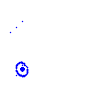
Particle: electron